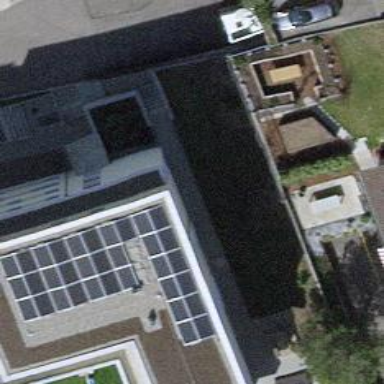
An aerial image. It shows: Solar power generator utilizing photovoltaic technology with solar photovoltaic panels.